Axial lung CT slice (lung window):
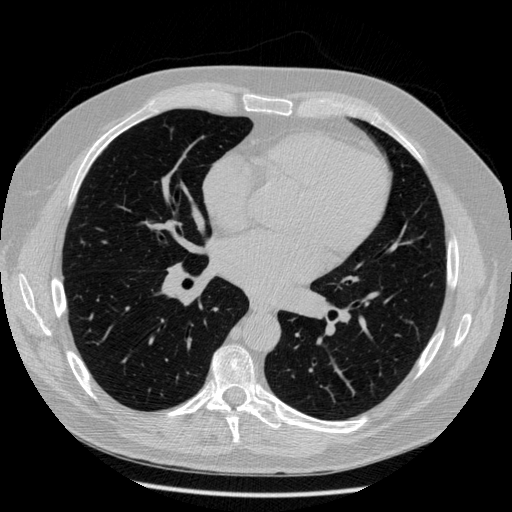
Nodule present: no